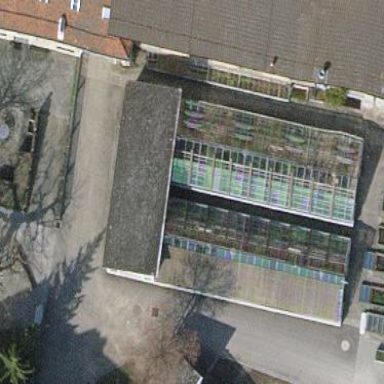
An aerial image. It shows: Gabled greenhouse with roof in classic triangular shape.